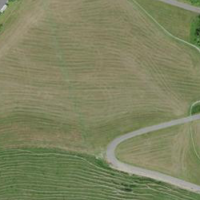
EUNIS habitat code: 24
Species observed at this site:
Prunus padus
Acer pseudoplatanus